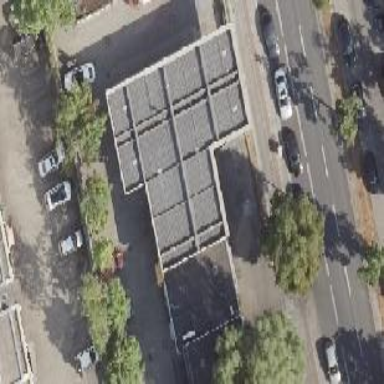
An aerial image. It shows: View of roof of building.